Interaction volume radius: 5 \u00c5
Interaction volume height: 10 \u00c5
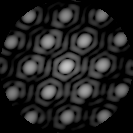
Disorder parameter: 0.1024